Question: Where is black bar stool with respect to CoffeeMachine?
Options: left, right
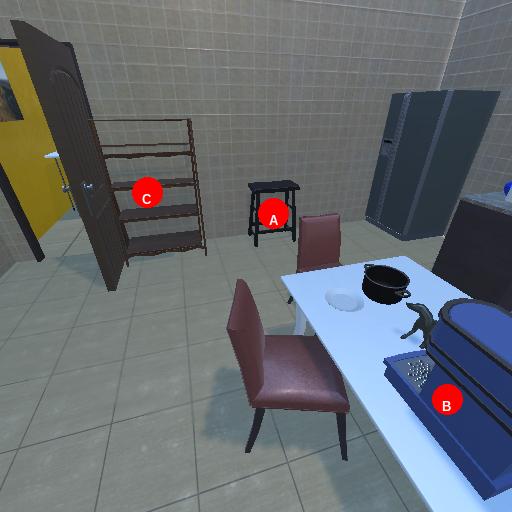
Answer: left